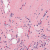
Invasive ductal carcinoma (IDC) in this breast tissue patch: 1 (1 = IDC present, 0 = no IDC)